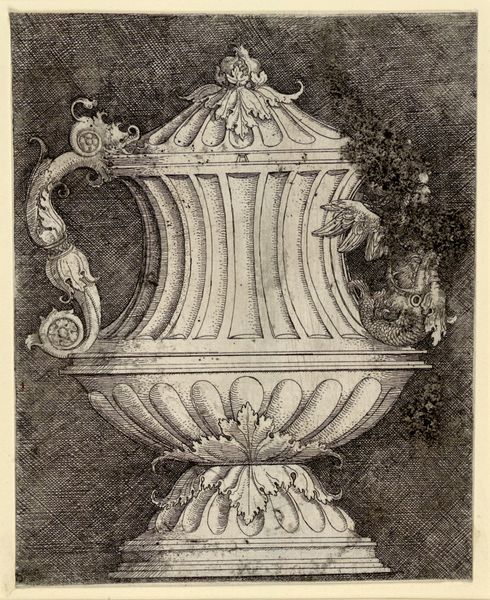
Titel: Kanne mit Sirene
Künstler: Albrecht Altdorfer
Standort: Wien
Institution: Albertina, Wien
Schlagwörter: blätter, flügel, laub, weiß, schwarz, skizze, zeichnung, ornament, sockel, stein, natur, blatt, henkel, kanne, krug, ranken, stilleben, vase, graphik, linien, wein, jugendstil, dekor, floral, ornamente, verzierung, aufsicht, griff, deckel, gefäß, antike, fuss, druck, schwarzweiss, radierung, stich, gebogen, entwurf, ranke, verziert, fisch, schnörkel, scharnier, weinlaub, schnecke, weinblätter, kupferstich, behälter, urne, antikisiert, kreuzschraffur, bltter, weinkrug, krater, akanthusblatt, vase+, prunkkrug